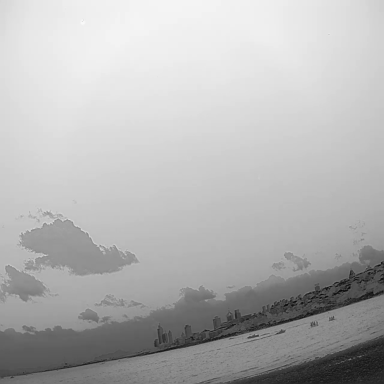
There are three bulk_carriers in the infrared image.